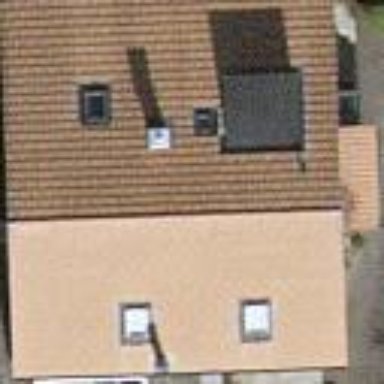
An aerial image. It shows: Detached building with gabled roof.